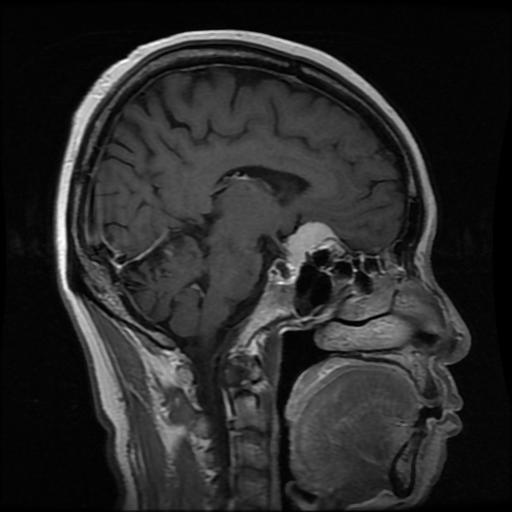
Label: meningioma